Question: hello there is any way to get an Account Balance for these like I would like to calculate Credit and Debit like
'''
1 - 1000
2 - 1000-500 = 500
3 - 500-700 = -200
'''
and so on depend on date
There is any solution like rank or something to help?
thanks too much/

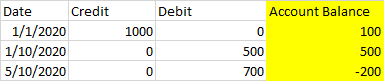
Answer: Use the 'LAG' analytic function:
'''
SELECT "Date",
GREATEST(
account_balance - LAG(account_balance, 1, 0) OVER (ORDER BY "Date"),
0
) AS credit,
GREATEST(
LAG(account_balance, 1, 0) OVER (ORDER BY "Date") - account_balance,
0
) AS debit,
account_balance
FROM table_name
'''
Which, for the sample data:
'''
CREATE TABLE table_name ( "Date", account_balance ) AS
SELECT Date '2021-01-01', +1000 FROM DUAL UNION ALL
SELECT Date '2021-01-02', + 500 FROM DUAL UNION ALL
SELECT Date '2021-01-03', - 200 FROM DUAL;
'''
Outputs:
>
| Date | CREDIT | DEBIT | ACCOUNT_BALANCE |
| ---- | ------ | ----- | --------------- |
| 01-JAN-21 | 1000 | 0 | 1000 |
| 02-JAN-21 | 0 | 500 | 500 |
| 03-JAN-21 | 0 | 700 | -200 |
---
To calculate in the opposite direction:
'''
SELECT "Date",
credit,
debit,
SUM(credit-debit) OVER (ORDER BY "Date") AS account_balance
FROM table_name
'''
Which, for the sample data:
'''
CREATE TABLE table_name ( "Date", credit, debit ) AS
SELECT Date '2021-01-01', 1000, 0 FROM DUAL UNION ALL
SELECT Date '2021-01-02', 0, 500 FROM DUAL UNION ALL
SELECT Date '2021-01-03', 0, 700 FROM DUAL;
'''
Outputs:
>
| Date | CREDIT | DEBIT | ACCOUNT_BALANCE |
| ---- | ------ | ----- | --------------- |
| 01-JAN-21 | 1000 | 0 | 1000 |
| 02-JAN-21 | 0 | 500 | 500 |
| 03-JAN-21 | 0 | 700 | -200 |
<URL>